Field crop: maize
Growth stage: 1
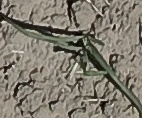
Species: sorghum